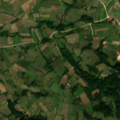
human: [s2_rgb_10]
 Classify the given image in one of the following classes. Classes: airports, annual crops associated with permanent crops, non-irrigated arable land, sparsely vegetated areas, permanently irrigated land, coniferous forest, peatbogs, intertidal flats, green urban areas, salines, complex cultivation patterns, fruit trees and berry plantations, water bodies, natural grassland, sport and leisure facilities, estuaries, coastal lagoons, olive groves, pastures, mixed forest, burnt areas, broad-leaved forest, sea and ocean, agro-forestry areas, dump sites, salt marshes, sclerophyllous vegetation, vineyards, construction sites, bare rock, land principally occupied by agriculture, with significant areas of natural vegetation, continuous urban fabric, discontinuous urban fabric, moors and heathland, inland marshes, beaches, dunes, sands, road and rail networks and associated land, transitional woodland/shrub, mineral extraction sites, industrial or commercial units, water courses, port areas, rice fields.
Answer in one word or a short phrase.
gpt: complex cultivation patterns, land principally occupied by agriculture, with significant areas of natural vegetation, transitional woodland/shrub